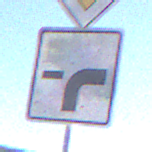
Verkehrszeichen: VerlaufVorfahrtsstrasse9
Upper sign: Vorfahrtsstrasse
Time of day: MorningAfternoon
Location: Outdoor (RoadRail)
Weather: PartlyCloudy
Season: NotSpecified
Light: Natural